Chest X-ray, PA view. Patient: 50 years old, sex F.
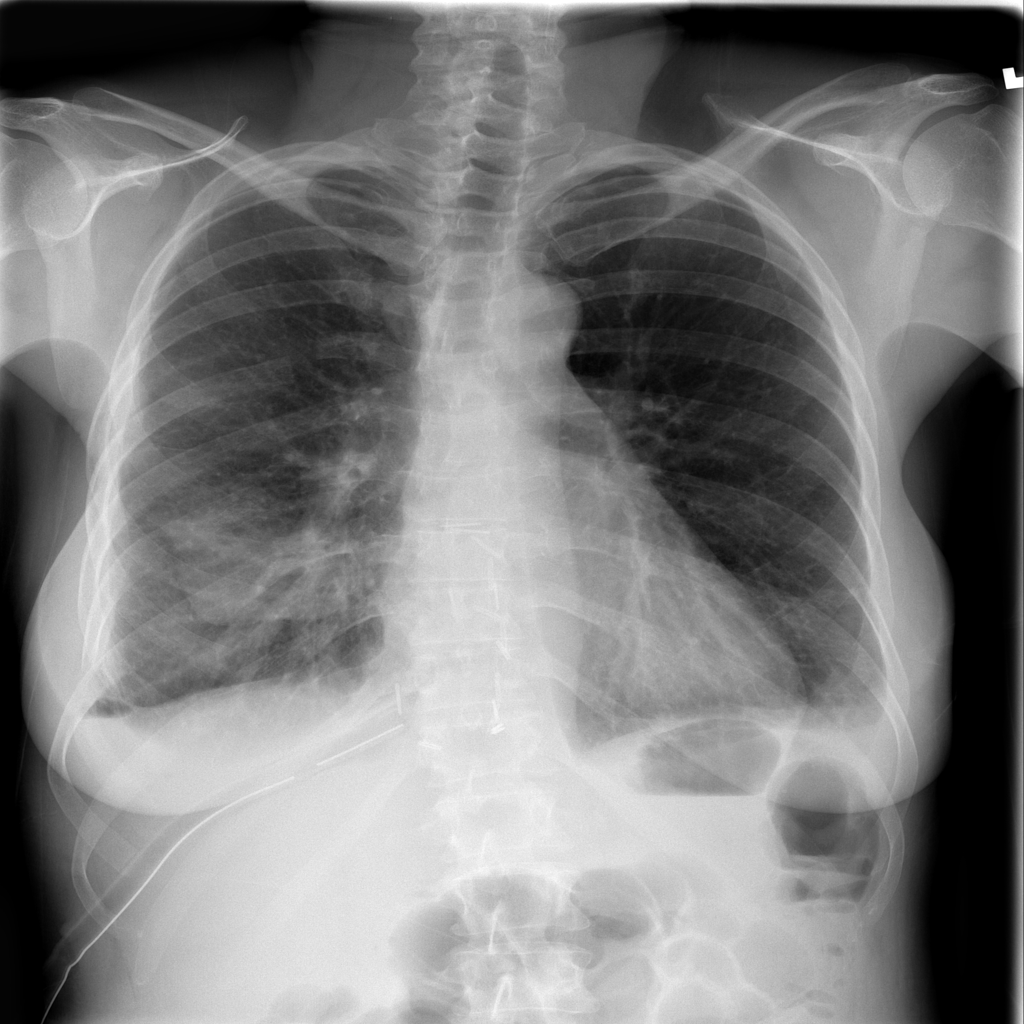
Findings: Effusion